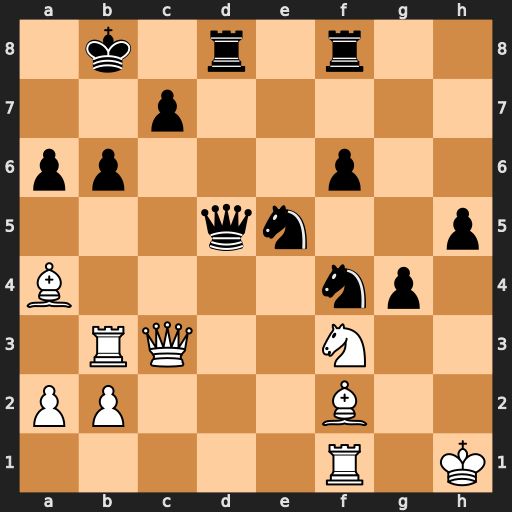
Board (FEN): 1k1r1r2/2p5/pp3p2/3qn2p/B4np1/1RQ2N2/PP3B2/5R1K
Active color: w
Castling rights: -
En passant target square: -
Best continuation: Bxb6 cxb6 Rxb6+